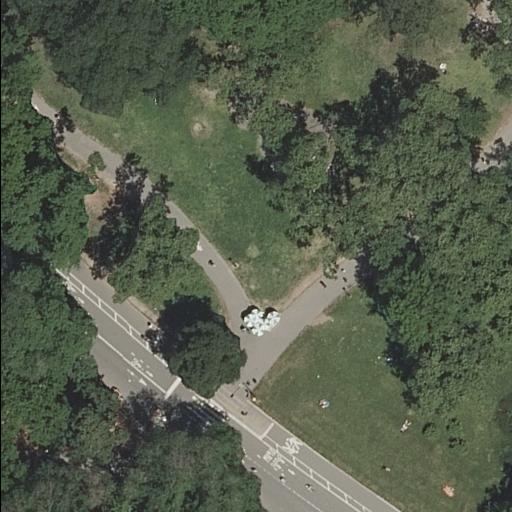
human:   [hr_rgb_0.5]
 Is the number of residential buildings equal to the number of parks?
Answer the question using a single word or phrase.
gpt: no

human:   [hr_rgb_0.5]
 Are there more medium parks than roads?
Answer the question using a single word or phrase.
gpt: no

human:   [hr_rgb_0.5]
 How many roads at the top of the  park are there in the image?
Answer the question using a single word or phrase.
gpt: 0

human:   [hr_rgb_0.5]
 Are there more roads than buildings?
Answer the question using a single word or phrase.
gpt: yes

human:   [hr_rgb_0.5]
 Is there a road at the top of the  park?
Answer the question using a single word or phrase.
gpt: no

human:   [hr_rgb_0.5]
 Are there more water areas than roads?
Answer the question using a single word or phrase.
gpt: no

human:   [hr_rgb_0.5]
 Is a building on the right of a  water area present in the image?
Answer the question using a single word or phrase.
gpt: no

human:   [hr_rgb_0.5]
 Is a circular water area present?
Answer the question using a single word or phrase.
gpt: no

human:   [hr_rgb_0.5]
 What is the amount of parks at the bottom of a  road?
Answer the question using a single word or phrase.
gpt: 0

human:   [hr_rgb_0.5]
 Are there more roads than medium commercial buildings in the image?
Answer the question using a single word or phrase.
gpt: yes

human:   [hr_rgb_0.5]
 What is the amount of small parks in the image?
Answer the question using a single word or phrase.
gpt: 0

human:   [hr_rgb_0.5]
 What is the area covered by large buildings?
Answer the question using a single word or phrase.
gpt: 0m2

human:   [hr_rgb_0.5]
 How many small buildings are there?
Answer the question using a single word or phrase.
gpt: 0

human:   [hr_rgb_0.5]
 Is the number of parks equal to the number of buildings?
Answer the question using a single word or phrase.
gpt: no

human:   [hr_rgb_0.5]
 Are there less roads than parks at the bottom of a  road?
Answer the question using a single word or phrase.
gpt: no

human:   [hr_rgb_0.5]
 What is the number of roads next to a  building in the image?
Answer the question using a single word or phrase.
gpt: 0

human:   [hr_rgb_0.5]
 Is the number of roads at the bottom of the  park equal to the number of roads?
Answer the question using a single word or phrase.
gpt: yes

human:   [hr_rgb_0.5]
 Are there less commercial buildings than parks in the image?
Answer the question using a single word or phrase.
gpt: yes

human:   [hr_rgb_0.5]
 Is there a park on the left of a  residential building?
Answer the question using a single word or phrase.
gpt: no

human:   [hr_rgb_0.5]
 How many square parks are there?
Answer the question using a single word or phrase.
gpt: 0

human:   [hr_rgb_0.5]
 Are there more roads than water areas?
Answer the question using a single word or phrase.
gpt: yes

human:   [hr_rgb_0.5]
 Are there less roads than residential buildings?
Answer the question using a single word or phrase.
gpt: no

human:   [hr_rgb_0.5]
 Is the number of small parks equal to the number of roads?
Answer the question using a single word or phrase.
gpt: no

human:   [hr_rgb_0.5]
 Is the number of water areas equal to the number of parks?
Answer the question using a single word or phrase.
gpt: no

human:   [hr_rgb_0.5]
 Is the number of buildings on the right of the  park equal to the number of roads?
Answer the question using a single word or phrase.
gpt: no

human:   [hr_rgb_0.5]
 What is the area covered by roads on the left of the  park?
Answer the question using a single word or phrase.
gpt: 0m2

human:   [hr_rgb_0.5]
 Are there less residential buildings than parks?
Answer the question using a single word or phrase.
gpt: yes

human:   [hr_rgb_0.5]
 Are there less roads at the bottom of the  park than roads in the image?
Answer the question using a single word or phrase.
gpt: no

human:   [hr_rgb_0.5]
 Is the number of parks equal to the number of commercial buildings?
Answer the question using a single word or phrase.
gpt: no

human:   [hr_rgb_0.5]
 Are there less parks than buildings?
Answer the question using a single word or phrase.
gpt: no

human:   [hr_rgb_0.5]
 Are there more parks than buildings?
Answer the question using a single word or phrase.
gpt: yes

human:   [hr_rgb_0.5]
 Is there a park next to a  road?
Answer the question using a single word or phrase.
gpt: yes

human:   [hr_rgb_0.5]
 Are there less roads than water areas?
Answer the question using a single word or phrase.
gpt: no

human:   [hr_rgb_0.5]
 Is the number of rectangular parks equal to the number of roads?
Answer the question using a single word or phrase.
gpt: no

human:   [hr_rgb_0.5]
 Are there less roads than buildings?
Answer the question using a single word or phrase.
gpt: no

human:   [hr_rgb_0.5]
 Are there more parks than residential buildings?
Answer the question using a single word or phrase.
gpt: yes